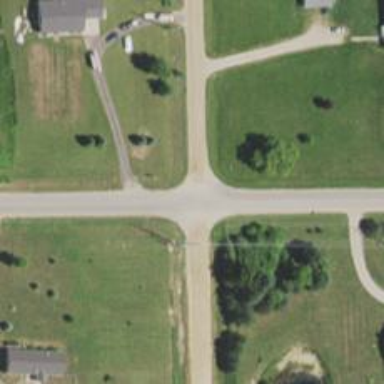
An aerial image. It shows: Unclassified road.